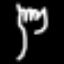
Label: fork